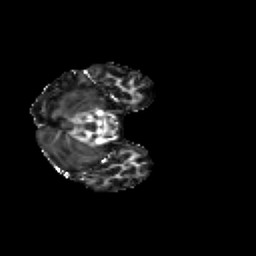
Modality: FA
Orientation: axial
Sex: female
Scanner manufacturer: siemens
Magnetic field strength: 3 T
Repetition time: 5 s
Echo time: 0.071 s